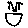
Label: smiley face